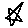
Label: star